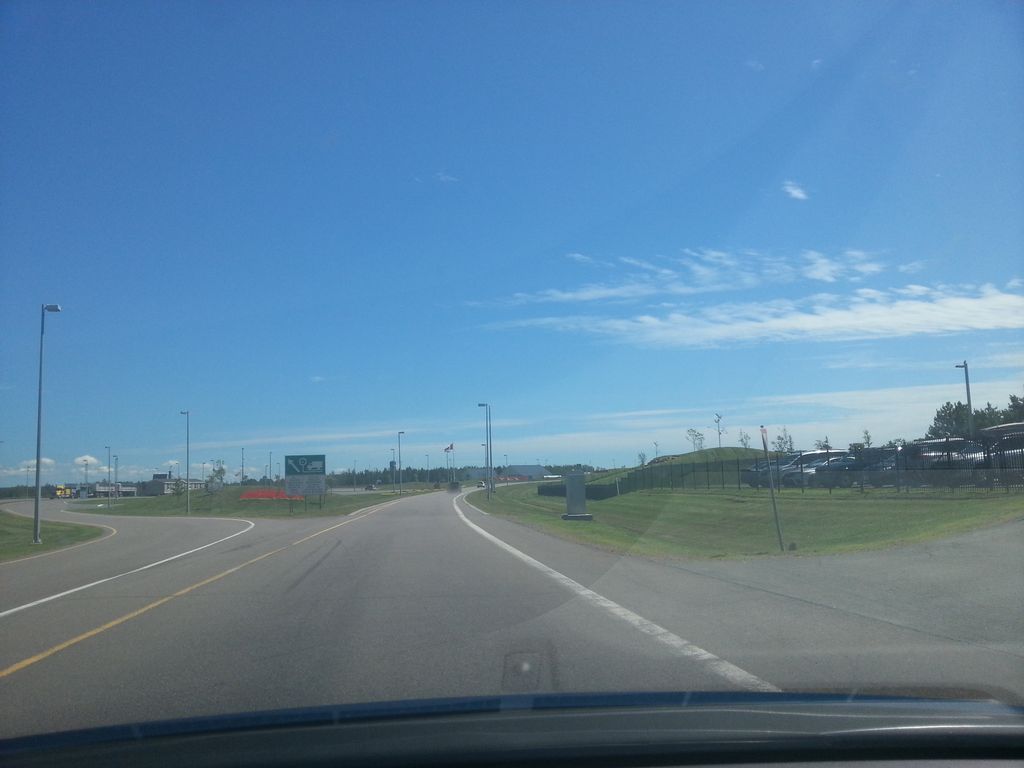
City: charlottetown